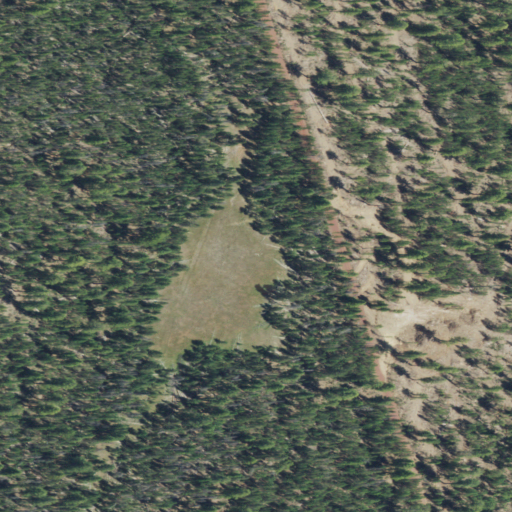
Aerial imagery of plain(s) in Oregon named Deely Meadow containing evergreen forest, grassland, woody wetlands, and herbaceous wetlands